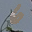
Label: 6